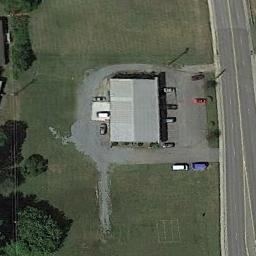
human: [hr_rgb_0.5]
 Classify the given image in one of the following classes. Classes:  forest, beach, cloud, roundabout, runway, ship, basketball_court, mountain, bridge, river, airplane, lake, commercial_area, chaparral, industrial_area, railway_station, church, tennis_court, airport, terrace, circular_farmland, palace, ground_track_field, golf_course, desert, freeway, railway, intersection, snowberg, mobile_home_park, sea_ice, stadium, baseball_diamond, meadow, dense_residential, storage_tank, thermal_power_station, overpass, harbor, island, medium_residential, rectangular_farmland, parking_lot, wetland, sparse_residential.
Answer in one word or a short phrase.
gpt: sparse_residential